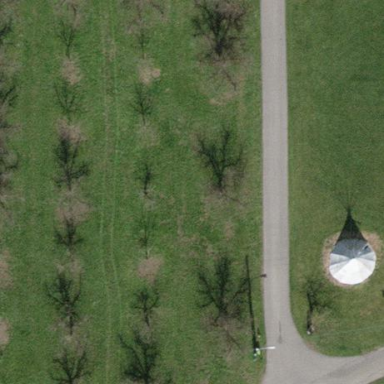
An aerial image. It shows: Orchard.